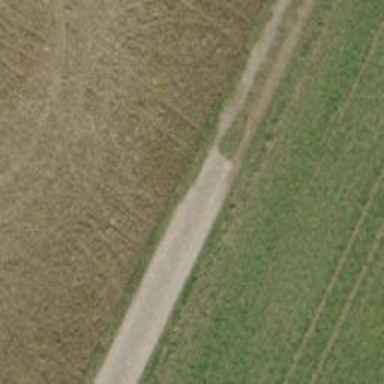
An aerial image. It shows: Track with grass surface. The track type is grade3.